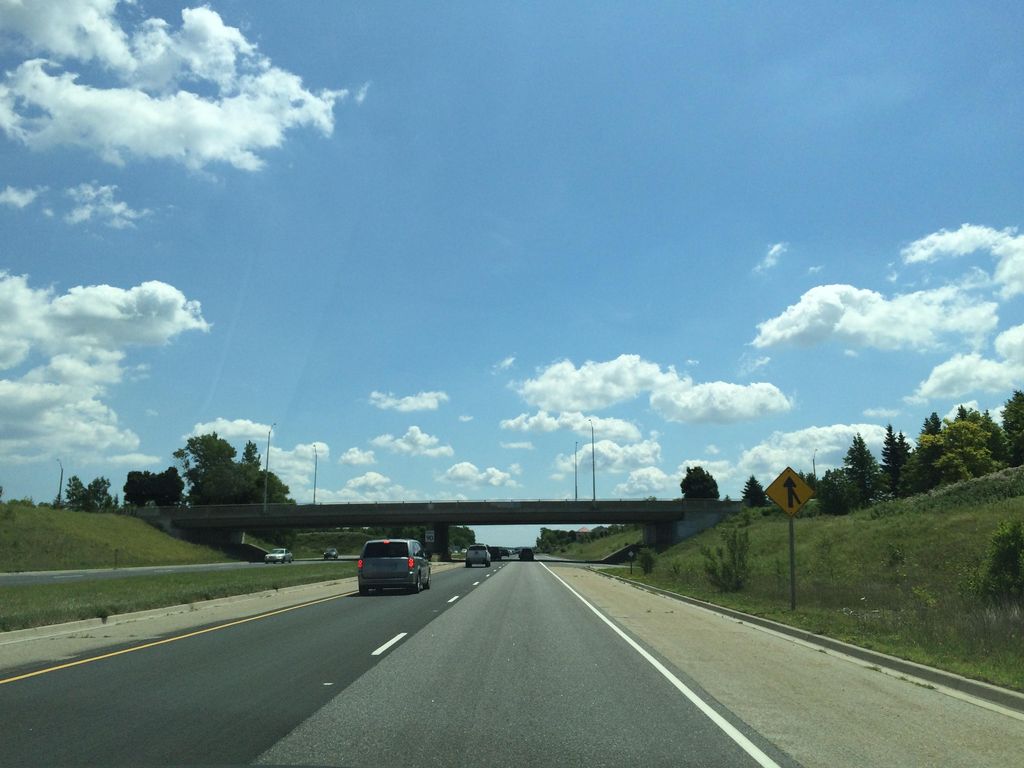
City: hamilton